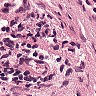
Metastatic tissue present: no